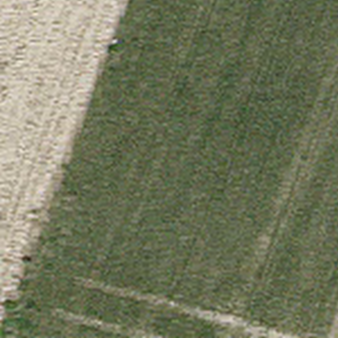
Label: other